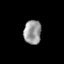
Tissue: skin
Cell type: Fibroblasts
Senescence score: 0.2267
Nuclear area (px): 409
Mean DAPI intensity: 154.655